如图，圆柱内接于球$O$，已知球$O$的半径$R=2$，设圆柱的底面半径为$r$.

\vspace{0.3cm}
\noindent\textbf{(1)以$r$为变量，表示圆柱的表面积$S_{\text{柱}}$和体积$V_{\text{柱}}$；}
\noindent\textbf{(2)当$r$为何值时，该球内接圆柱的侧面积最大，最大值是多少？}
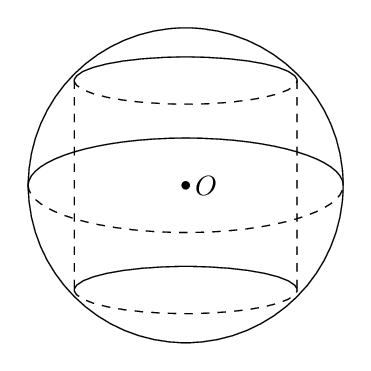
【解答】
\vspace{0.5cm}
\noindent\textbf{【答案】(1)$S_{\text{柱}}=2\pi r^2+4\pi r\sqrt{4-r^2}$，$V_{\text{柱}}=2\pi r^2\sqrt{4-r^2}$}
\noindent\textbf{(2)当$r=\sqrt{2}$时，该球内接圆柱的侧面积最大，最大值是$8\pi$.}

\vspace{0.5cm}
\noindent\textbf{【分析】(1) 取$AB$中点$O'$，连接$OO'$，根据勾股定理求出$h$的值，即可求得圆柱的表面积$S_{\text{柱}}$和体积$V_{\text{柱}}$；}
\noindent\textbf{(2) 利用基本不等式可求得圆柱的侧面积最大值，利用等号成立的条件可求得$r$的值.}

\vspace{0.5cm}
\noindent\textbf{【详解】(1) 解：记圆柱底面的一条直径为$AB$，取$AB$中点$O'$，连接$OO'$.}
\noindent\textbf{高为$h$，则$OO'=\dfrac{h}{2}=\sqrt{R^2-r^2}=\sqrt{4-r^2}$，所以$h=2\sqrt{4-r^2}$，}
\noindent\textbf{所以，圆柱的底面积为$2\pi r^2$，侧面积为$2\pi r\cdot h=4\pi r\sqrt{4-r^2}$，}
\noindent\textbf{圆柱的表面积为$S_{\text{柱}}=2\pi r^2+4\pi r\sqrt{4-r^2}$，圆柱的体积为$V_{\text{柱}}=\pi r^2\cdot h=\pi r^2\cdot 2\sqrt{4-r^2}=2\pi r^2\sqrt{4-r^2}$.}

\vspace{0.3cm}
\noindent\textbf{(2) 由(1)知，圆柱的侧面积为$S=2\pi r\cdot h=4\pi r\sqrt{4-r^2}$，}

\noindent\textbf{则$S=4\pi r\sqrt{4-r^2}=4\pi\sqrt{r^2(4-r^2)}\leq4\pi\sqrt{\left[\dfrac{r^2+(4-r^2)}{2}\right]^2}=8\pi$，}
\noindent\textbf{当且仅当$r^2=(4-r^2)$时取等号，即当$r=\sqrt{2}$时，圆柱的侧面积最大，最大值为$8\pi$.}
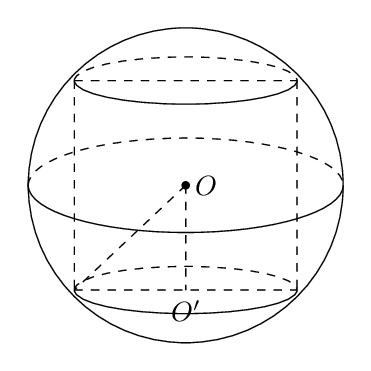
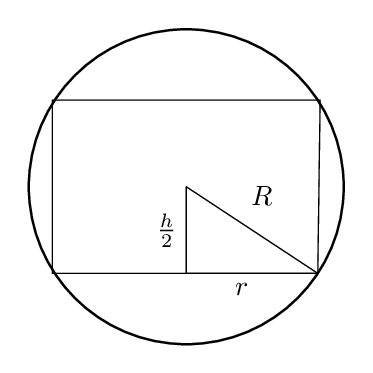